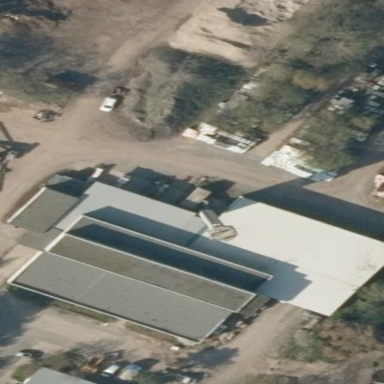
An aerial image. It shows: Building that appears to be under construction.